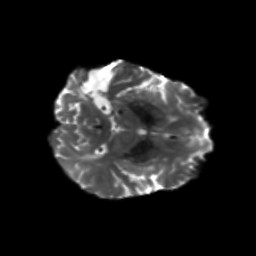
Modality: T2w
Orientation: axial
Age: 62
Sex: female
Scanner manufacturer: siemens
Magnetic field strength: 3 T
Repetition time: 5.25 s
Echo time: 0.08 s